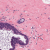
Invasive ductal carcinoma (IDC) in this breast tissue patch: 0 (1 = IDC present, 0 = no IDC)